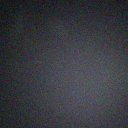
Screen state: off